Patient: sex M, age 58
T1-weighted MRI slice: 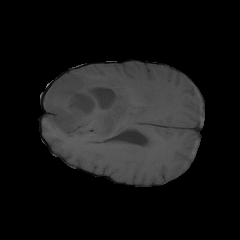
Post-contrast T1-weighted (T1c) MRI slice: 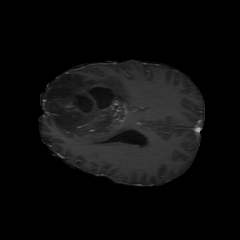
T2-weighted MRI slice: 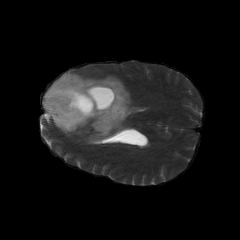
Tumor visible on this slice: yes
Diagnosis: Astrocytoma, IDH-mutant
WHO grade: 4